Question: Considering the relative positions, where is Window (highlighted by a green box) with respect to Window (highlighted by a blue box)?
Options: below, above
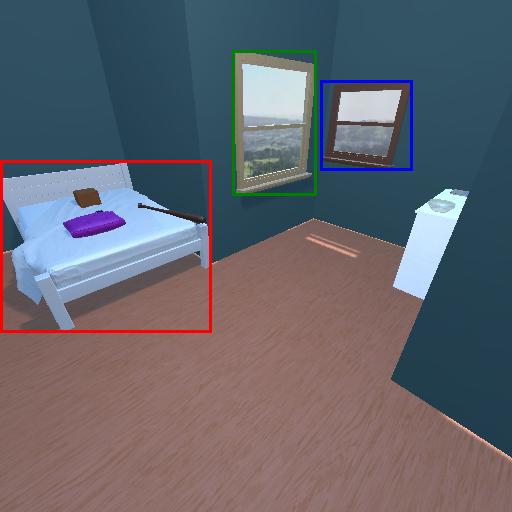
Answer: below